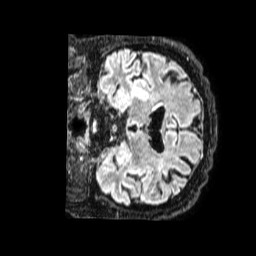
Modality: FLAIR
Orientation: coronal
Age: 72
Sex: male
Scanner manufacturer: philips
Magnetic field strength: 1.5 T
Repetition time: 4.8 s
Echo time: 0.3364 s